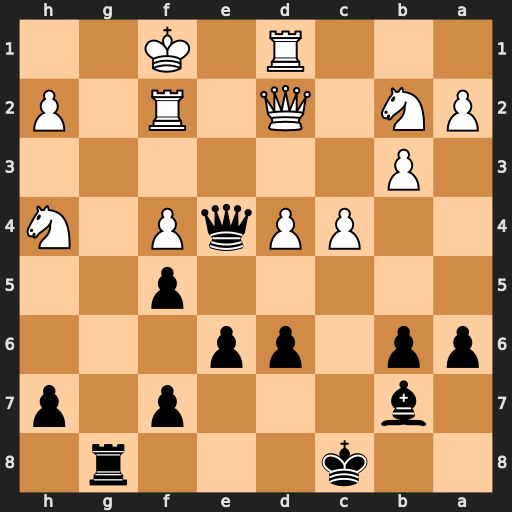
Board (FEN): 2k3r1/1b3p1p/pp1pp3/5p2/2PPqP1N/1P6/PN1Q1R1P/3R1K2
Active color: b
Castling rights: -
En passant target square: -
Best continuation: Rg1+ Kxg1 Qh1#